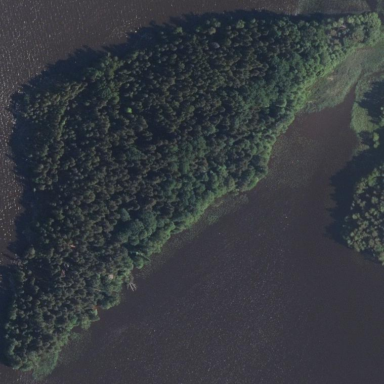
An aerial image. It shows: Islet.